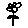
Label: flower